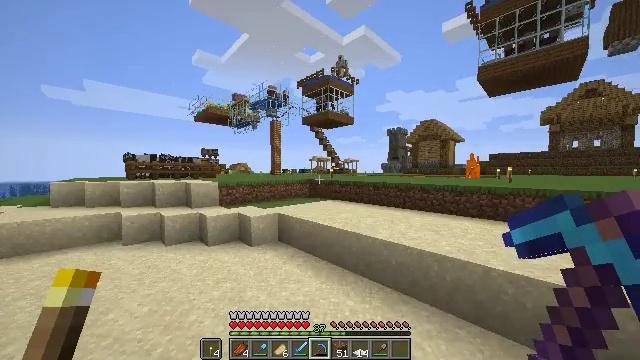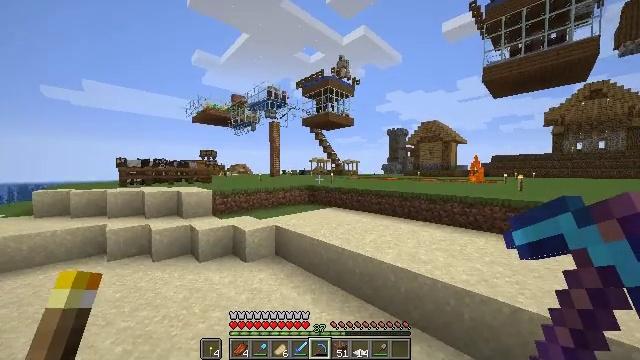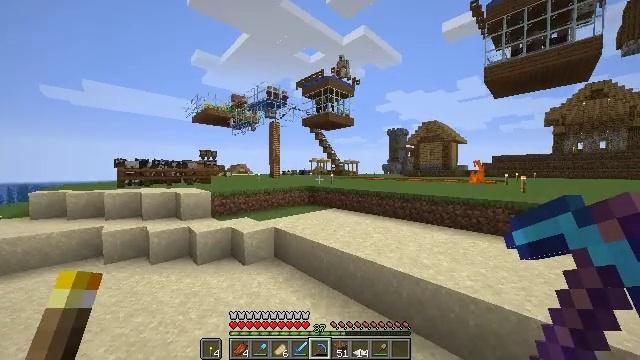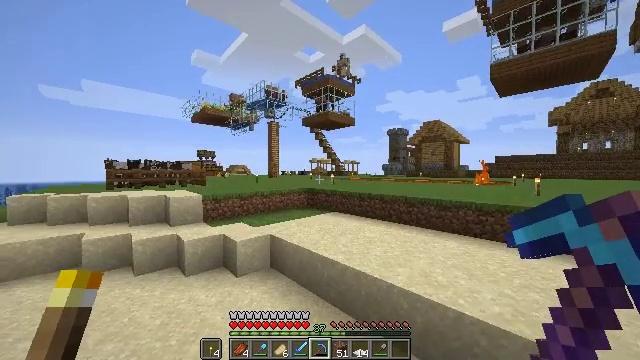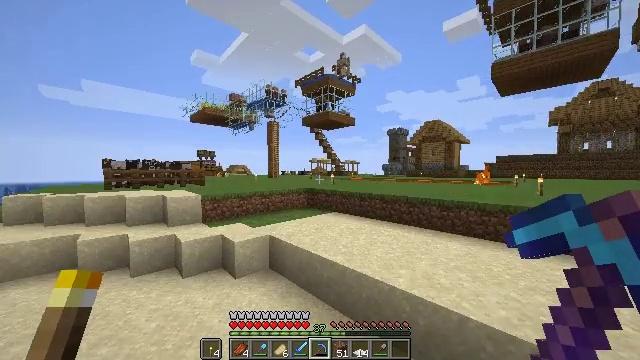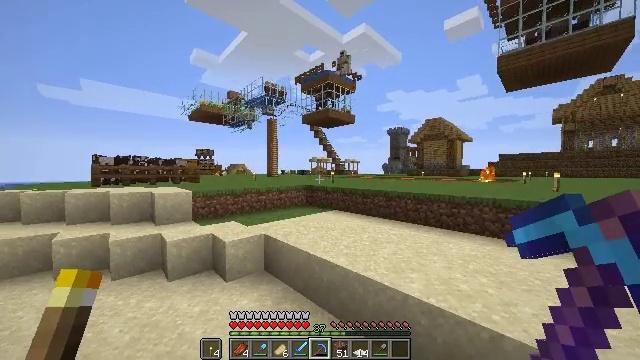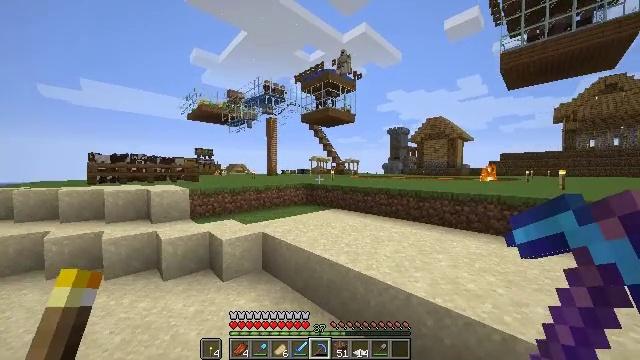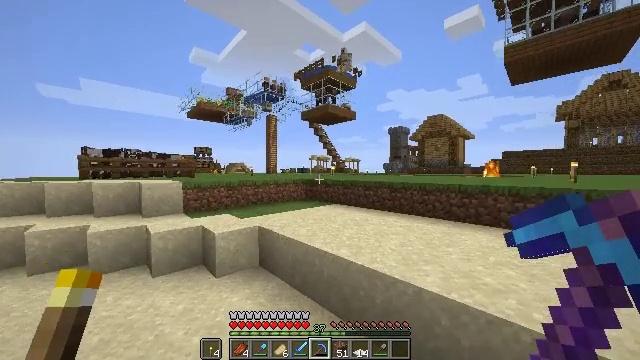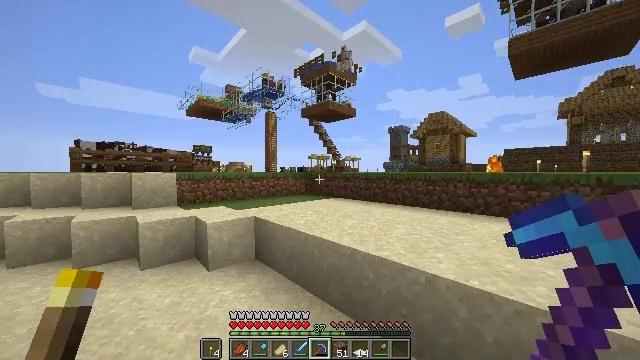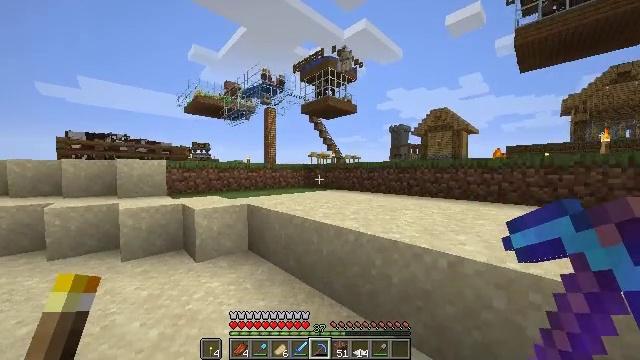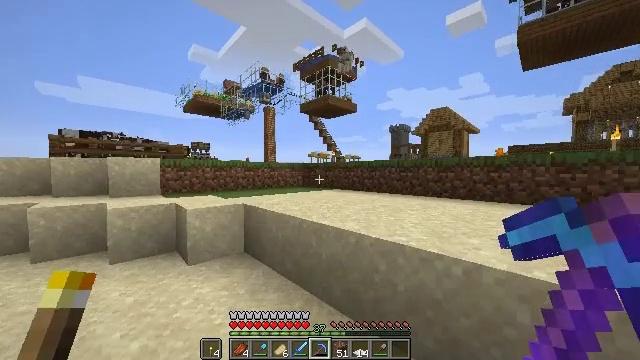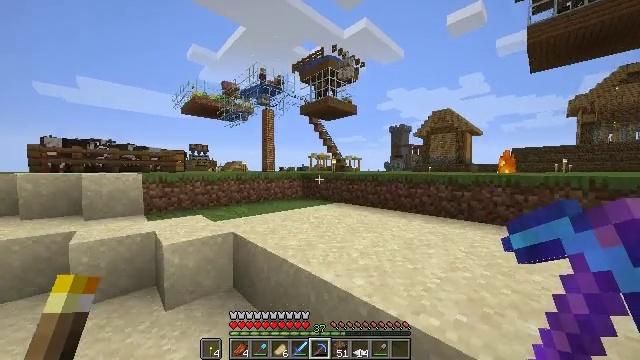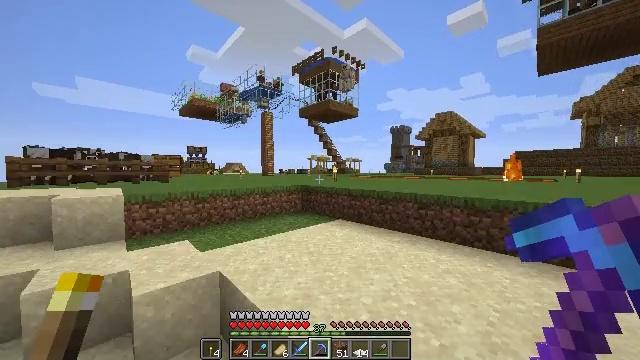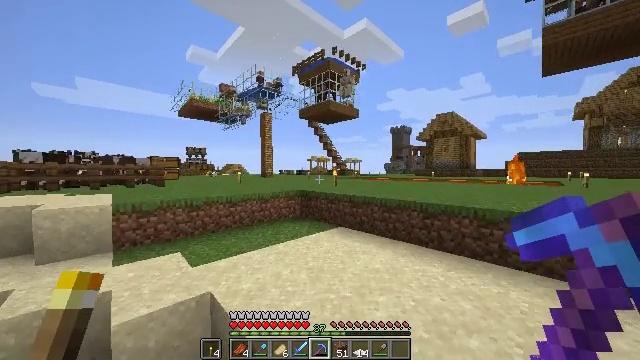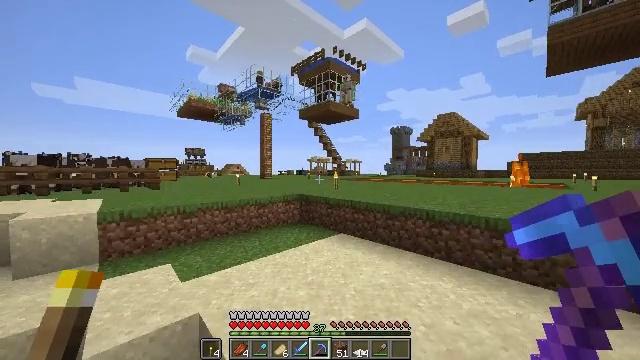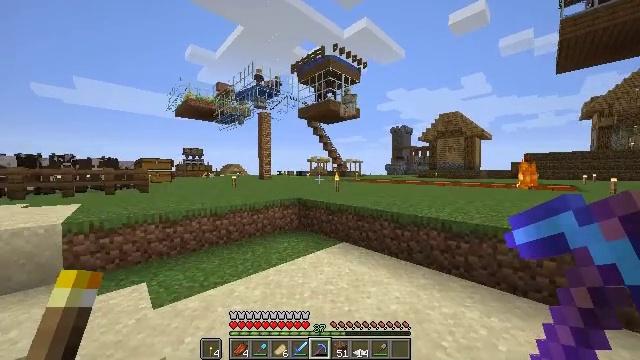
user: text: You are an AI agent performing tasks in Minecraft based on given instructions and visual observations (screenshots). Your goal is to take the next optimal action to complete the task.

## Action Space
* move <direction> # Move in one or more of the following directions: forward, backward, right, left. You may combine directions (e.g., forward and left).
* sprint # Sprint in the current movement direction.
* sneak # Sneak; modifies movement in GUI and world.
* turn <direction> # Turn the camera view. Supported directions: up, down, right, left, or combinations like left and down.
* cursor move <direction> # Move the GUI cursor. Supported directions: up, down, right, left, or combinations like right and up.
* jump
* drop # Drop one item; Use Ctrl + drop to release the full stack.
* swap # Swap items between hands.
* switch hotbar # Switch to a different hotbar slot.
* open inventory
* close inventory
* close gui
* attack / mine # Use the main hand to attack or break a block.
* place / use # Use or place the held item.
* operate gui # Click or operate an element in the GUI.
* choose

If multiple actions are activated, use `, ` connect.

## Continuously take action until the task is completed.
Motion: motion action
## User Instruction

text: Retrieve the smithing table you placed.
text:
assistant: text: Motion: move forward, jump
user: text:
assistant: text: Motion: move forward, jump
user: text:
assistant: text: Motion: move forward, jump
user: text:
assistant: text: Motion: move forward, jump
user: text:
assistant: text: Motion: move forward, jump
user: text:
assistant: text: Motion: move forward, jump
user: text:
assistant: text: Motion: move forward, jump
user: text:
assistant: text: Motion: move forward, jump
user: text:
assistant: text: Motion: move forward, jump
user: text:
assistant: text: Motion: move forward, sprint, jump
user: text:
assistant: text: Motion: move forward, sprint, jump
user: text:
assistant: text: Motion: move forward, sprint, jump
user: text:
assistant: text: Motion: move forward, sprint, jump
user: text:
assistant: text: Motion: move forward, jump
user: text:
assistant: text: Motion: move forward, jump
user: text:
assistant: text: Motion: move forward, jump
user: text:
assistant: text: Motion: move forward, jump
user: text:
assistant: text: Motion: move forward, jump
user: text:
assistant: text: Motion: move forward, jump
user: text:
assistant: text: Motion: move forward, sprint, jump
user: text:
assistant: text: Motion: move forward, sprint, jump
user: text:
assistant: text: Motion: move forward, sprint, jump
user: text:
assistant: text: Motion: move forward, sprint, turn left and down, jump
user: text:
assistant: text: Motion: move forward, turn left and down, jump
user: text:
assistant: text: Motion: move forward, jump
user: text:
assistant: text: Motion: move forward, jump
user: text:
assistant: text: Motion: move forward, jump
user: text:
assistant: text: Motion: move forward, jump
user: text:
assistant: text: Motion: move forward, jump
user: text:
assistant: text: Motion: move forward, sprint, jump